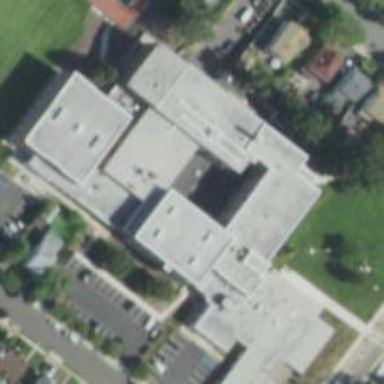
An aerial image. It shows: School.